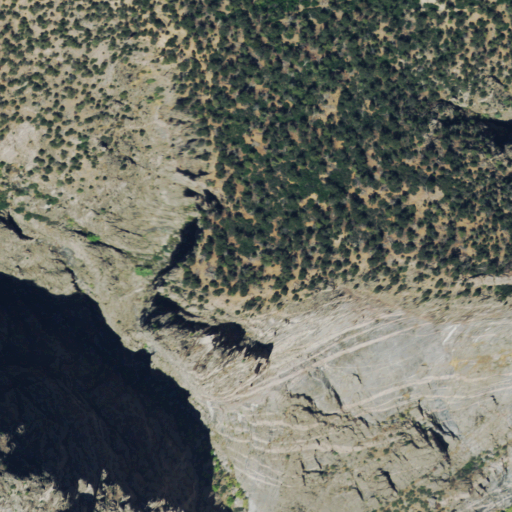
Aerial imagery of cape in Colorado named Exclamation Point containing evergreen forest, shrub, and open water